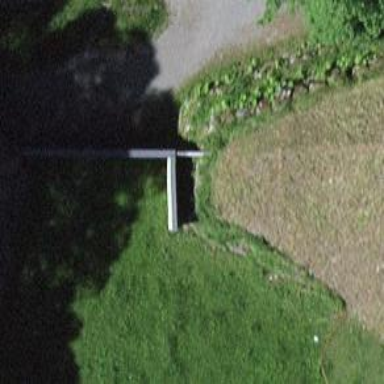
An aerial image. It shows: Wall barrier.